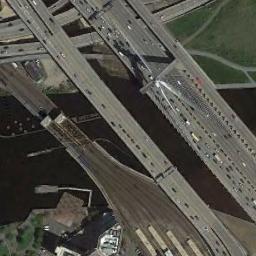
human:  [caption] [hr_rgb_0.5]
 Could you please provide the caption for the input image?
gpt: Some bridges is built on a dark blue river and one of the bridge is for the railroad .

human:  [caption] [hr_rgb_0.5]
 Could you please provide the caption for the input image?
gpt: The three bridges connect the land on both sides of the deep blue river  The two ends of the bridge are connected by a circular interchange  There are many cars on the bridge .

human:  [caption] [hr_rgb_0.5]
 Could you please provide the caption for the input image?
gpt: There are three bridges over the river with an overpass beside .

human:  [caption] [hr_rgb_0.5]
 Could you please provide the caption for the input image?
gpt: Most of the area the bridge crosses is bare land .

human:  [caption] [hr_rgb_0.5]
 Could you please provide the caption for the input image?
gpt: There are many cars on the bridges .